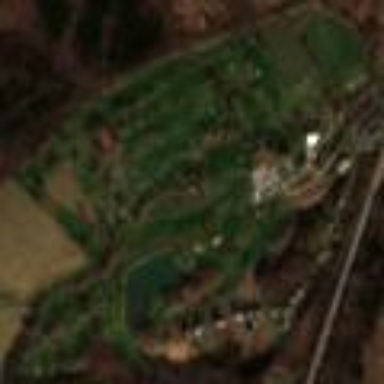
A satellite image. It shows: Golf course surrounded by greenery.